Question: I am struggling with R since 2 days without finding any solution !
Here is my problem :
- I have a list of symbols extracted from one data-frame : 'annotation$"SYMBOL"'- I would like to bind it to another data-frame, called "matrix", and to assign them as rownames.- I extracted the column, bound it without problems. However, I realized that once this was done, changing them into rownames doesn't work because ~ 5000 genes / 15000 are then changed as "NA" - I realize that actually it's all the genes with "NA" in their symbol that are seen as "missing values"- I try to change them 'as.character(annotation$"SYMBOL")' but that doesn't change....
HERE:
'''
X=as.character(annotation$"SYMBOL")
summary(X)
Length Class Mode
16978 character character
unique (unlist (lapply (as.character(annotation$"SYMBOL"), function (x) which (is.na (x)))))
[1] 1
Y=na.exclude(X)
summary(Y)
Length Class Mode
9954 character character
U=na.exclude(annotation$"SYMBOL")
Error in '$<-.data.frame'('*tmp*', "SYMBOL", value = c("SCYL3", "C1orf112", :
replacement has 9954 rows, data has 16978
'''
And I know that they replace all the genes with "NA" in their names as NA....

Does someone have an idea how to go through this?
For example, Number 11 and number 15 in this image are deleted when I use "na.omit" function ....
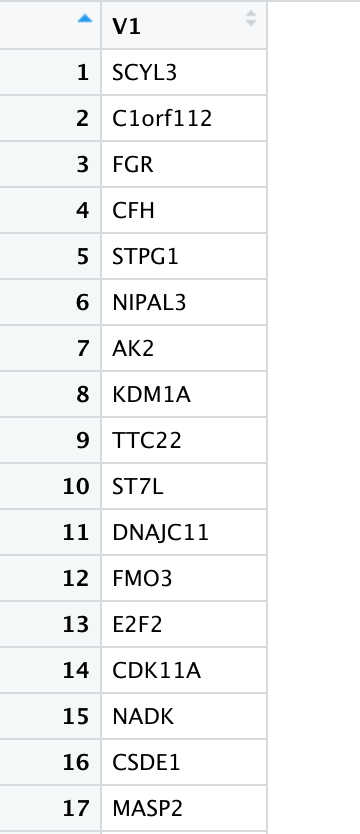
Answer: To set your 'NA' values, you should use the code 'df[df == "NA"] <- NA'. I used this with your test dataset and produced the desired results. You can then use the 'na.omit()' function on your 'df' to remove the now set 'NA' data. I don't have a working code from you, so I will supply the outline of what your code should look like:
'''
df <- data.frame(lapply(df, as.character), stringAsFactors = FALSE)
df
X1 X2
1 1 SCYL3
2 2 C1orf112
3 3 FGR
4 4 CFH
5 5 STPG1
6 6 NIPAL3
7 7 AK2
8 8 KDM1A
9 9 TTC22
10 10 ST7L
11 11 DNAJC11
12 12 FMO3
13 13 E2F2
14 14 CDK11A
15 15 NADK
16 16 CSDE1
17 17 MASP2
df[df == "NA"] <- NA
'''
The 'is.na(df)' function will return 'FALSE' for all results. If you add any data which is 'NA', you can omit that row using the 'na.omit(df)' now.